Interaction volume radius: 10 \u00c5
Interaction volume height: 25 \u00c5
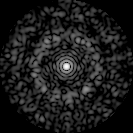
Disorder parameter: 0.8204